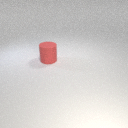
large red rubber cylinder